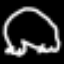
Label: frog